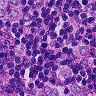
Metastatic tissue present: yes